Question: I am writing an application with a custom window shell. The shell has rounded corners and transparency. Here is the sample code of how I am doing this:
'''
MyWindow::MyWindow (void) : QMainWindow (NULL, Qt::FramelessWindowHint)
{
setAttribute (Qt::WA_TranslucentBackground);
setAttribute (Qt::WA_NoSystemBackground );
}
'''
The problem is whenever I use WA_TranslucentBackground with FramelessWindowHint, the font rendering becomes awful, see image below. I have a custom application style set through a global css. I tried using other fonts such as Segoe UI however that font also becomes changed.

Any ideas on why this is happening and what I can do to fix this problem. I am using C++ with Qt 5.0.2
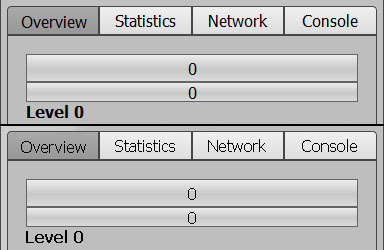
Answer: It looks like I may have found a solution. First of all, you can use QWidget::setMask in order to get rounded corners if you prefer to not use Qt::WA_TranslucentBackground. Here is the sample code I came up with:
'''
void MyWindow::setVisible (bool visible)
{
// Call the default event
QMainWindow::setVisible (visible);
// Set a rounded mask (size() needs to be correct)
QBitmap t (size());
t.fill (Qt::color0);
QPainter p (&t);
p.setBrush (Qt::color1);
p.drawRoundedRect (rect(), 5, 5);
setMask (t);
}
'''
For transparency you have to make the font prefer antialiasing. You can put this at the start of the application.
'''
QFont font = QApplication::font();
font.setStyleStrategy (QFont::PreferAntialias);
QApplication::setFont (font);
'''
Not perfect but it fixed the problem I was having.